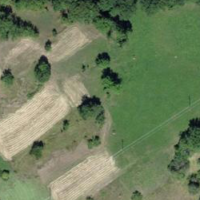
EUNIS habitat code: 24
Species observed at this site:
Stachys recta
Melitaea cinxia
Cepaea nemoralis
Hippodamia variegata
Neotinea ustulata
Apis mellifera
Centaurea cyanus
Euphorbia cyparissias
Primula veris
Boloria dia
Melampyrum arvense
Dactylorhiza sambucina
Papilio machaon
Coenonympha pamphilus
Hamearis lucina
Issoria lathonia
Carpocoris fuscispinus
Delphinium consolida
Plantago media
Hippophae rhamnoides
Aglais urticae